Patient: sex M, age 35
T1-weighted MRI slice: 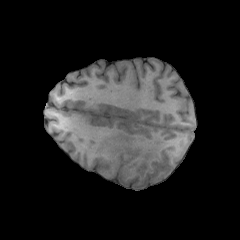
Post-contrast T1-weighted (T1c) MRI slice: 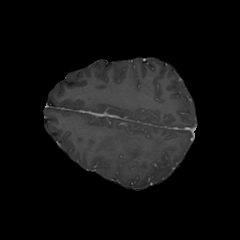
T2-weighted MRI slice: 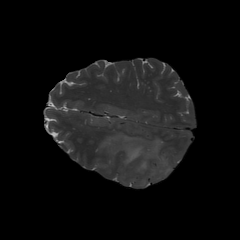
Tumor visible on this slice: yes
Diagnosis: Astrocytoma, IDH-wildtype
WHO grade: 2